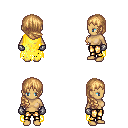
a pixel art fantasy rpg character, female body template, human, tanned skin, yellow tattered cape, gold greaves, light blonde right-swept hairstyle, metal gloves, four views (front, back, left, right), 2x2 character sprite sheet, small pixel art, hard edges, no anti-aliasing